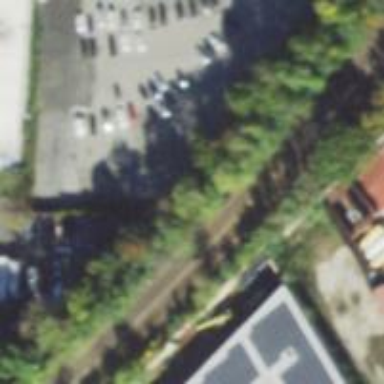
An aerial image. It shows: Railway track.